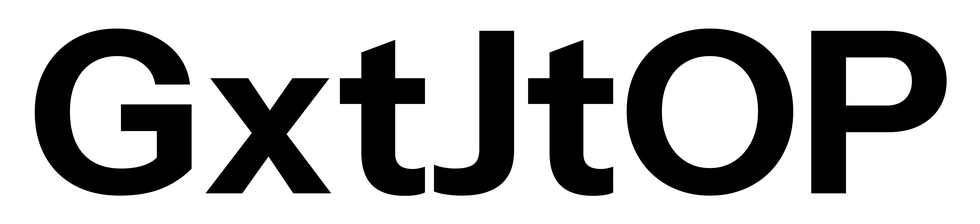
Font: InstrumentSans_Bold